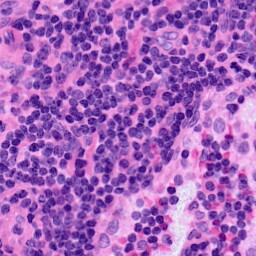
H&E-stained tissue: LymphNode